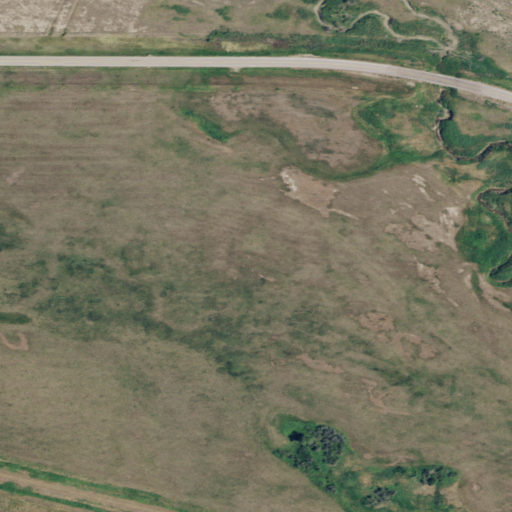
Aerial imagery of valley in Montana named Briggs Coulee containing cultivated crops, shrub, pasture, grassland, herbaceous wetlands, low intensity development, woody wetlands, and open development